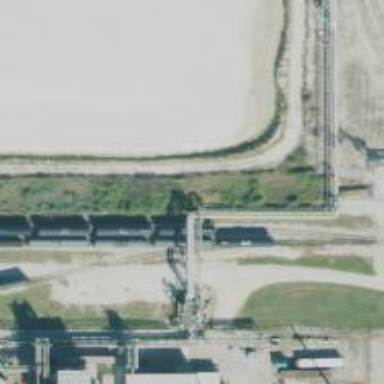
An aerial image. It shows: Railway yard used for servicing trains.